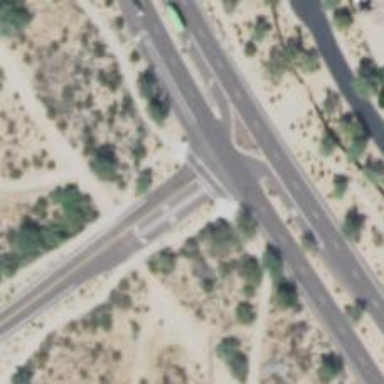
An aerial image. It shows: Asphalt road with secondary link designation.